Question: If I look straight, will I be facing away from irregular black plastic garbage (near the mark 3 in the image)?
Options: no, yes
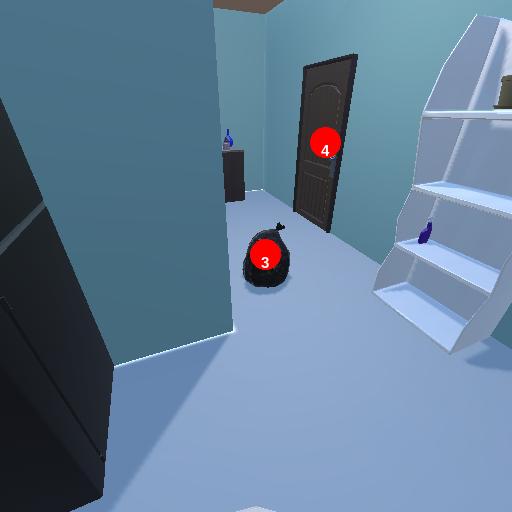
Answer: no